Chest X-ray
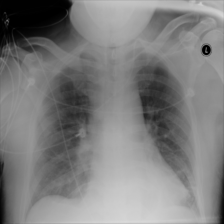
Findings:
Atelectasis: negative
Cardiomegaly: negative
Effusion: negative
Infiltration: negative
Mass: negative
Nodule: negative
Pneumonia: negative
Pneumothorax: negative
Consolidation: negative
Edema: negative
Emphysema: negative
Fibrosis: negative
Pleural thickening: negative
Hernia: negative